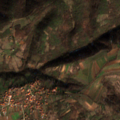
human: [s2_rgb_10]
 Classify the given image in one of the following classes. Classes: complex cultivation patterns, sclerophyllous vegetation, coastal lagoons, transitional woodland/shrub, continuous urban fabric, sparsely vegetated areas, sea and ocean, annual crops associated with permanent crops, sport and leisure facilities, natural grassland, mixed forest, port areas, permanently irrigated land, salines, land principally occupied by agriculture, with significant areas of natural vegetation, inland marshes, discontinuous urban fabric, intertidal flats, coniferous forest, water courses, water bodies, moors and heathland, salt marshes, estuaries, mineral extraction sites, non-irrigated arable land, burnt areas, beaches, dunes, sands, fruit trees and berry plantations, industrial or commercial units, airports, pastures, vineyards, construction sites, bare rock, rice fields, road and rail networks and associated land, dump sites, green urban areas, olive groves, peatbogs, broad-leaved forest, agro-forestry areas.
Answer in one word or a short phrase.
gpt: discontinuous urban fabric, complex cultivation patterns, land principally occupied by agriculture, with significant areas of natural vegetation, broad-leaved forest